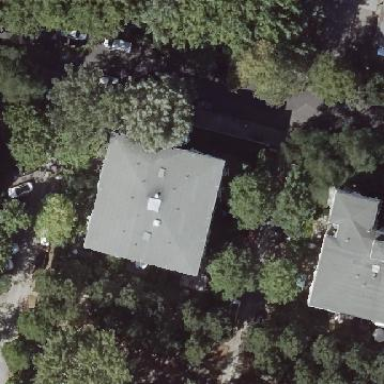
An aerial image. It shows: Flat-roofed apartment building.